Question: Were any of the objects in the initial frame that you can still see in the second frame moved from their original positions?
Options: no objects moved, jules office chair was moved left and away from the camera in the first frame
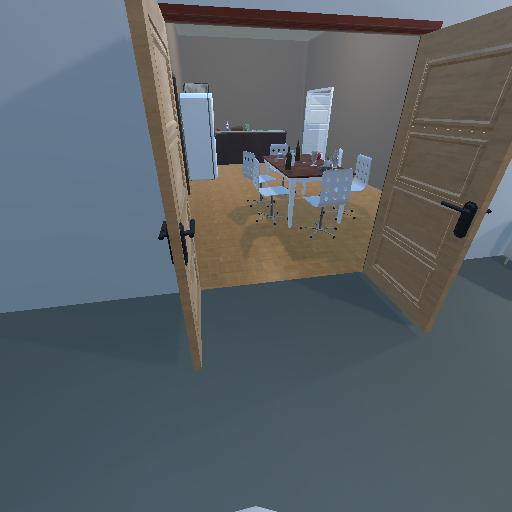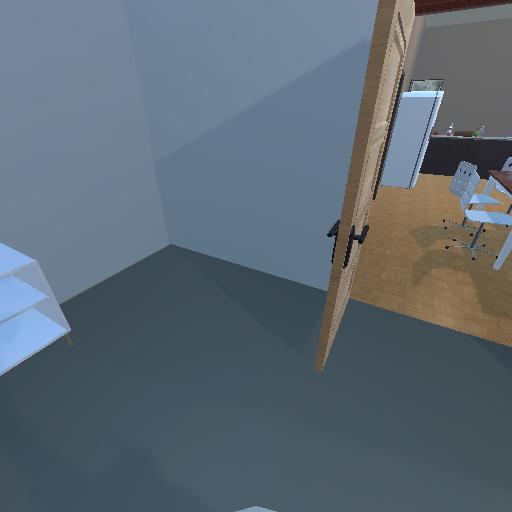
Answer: no objects moved